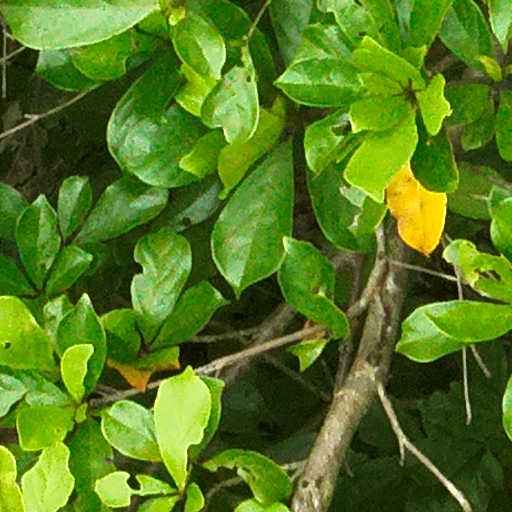
Species: Terminalia amazonia
GBIF accepted scientific name: Terminalia amazonica
Crown area (m\u00b2): 70.564